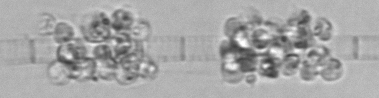
Label: Leptocylindrus_mediterraneus